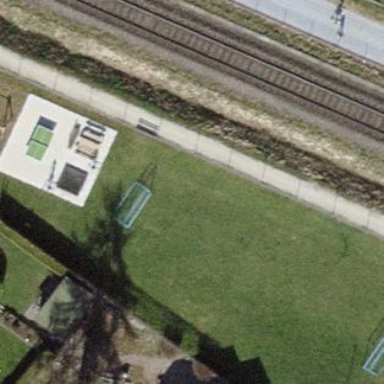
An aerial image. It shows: Playground enclosed by chain-link fence.